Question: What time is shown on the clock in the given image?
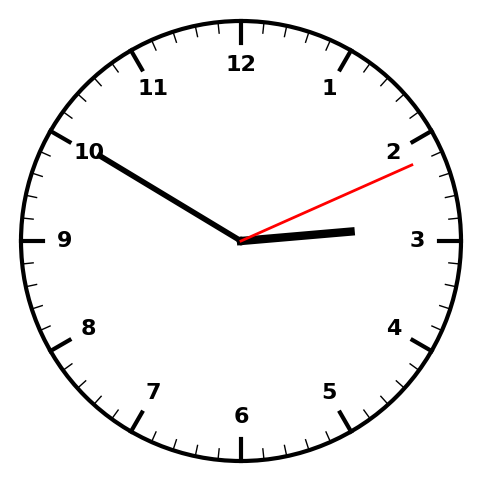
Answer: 02:50:11